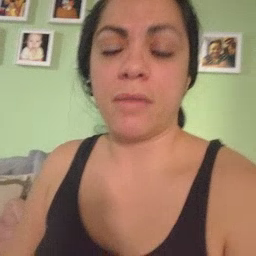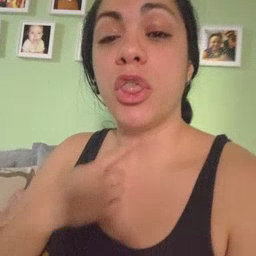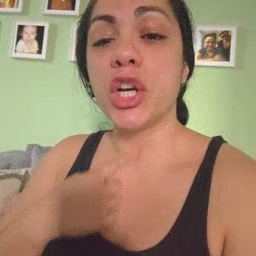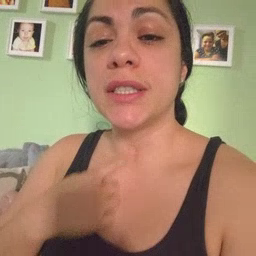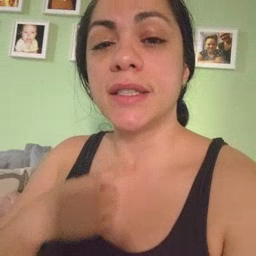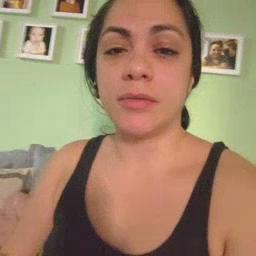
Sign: thirsty